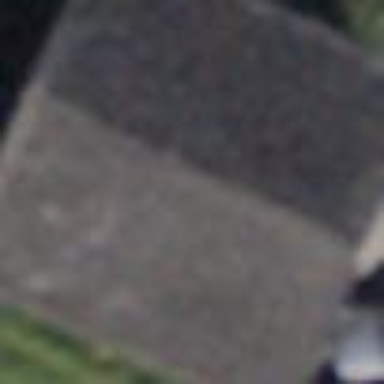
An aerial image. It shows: Garage.